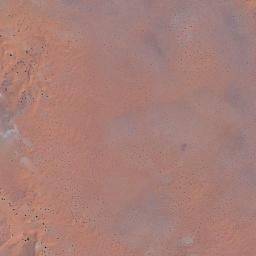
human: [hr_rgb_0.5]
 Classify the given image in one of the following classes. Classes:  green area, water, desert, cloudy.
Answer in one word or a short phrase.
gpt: desert